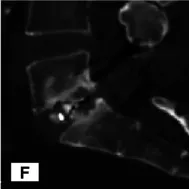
Typical images of Case 1. Right pediculolysis [, white arrowheads] of the L5 vertebra.
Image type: radiology (ct)